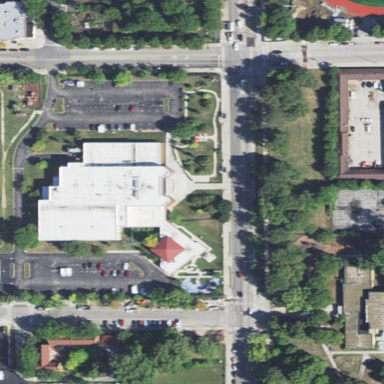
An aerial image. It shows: Commercial building adjacent to sports center.